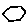
Label: hexagon